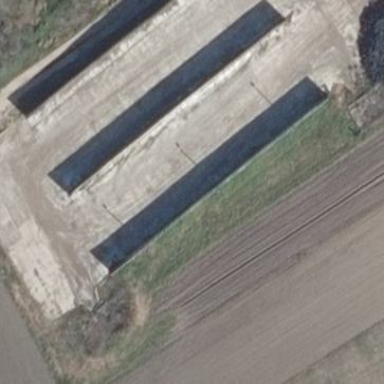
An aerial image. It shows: Bunker silo.